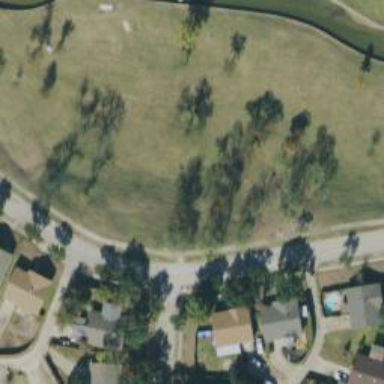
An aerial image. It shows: Disc golf basket.